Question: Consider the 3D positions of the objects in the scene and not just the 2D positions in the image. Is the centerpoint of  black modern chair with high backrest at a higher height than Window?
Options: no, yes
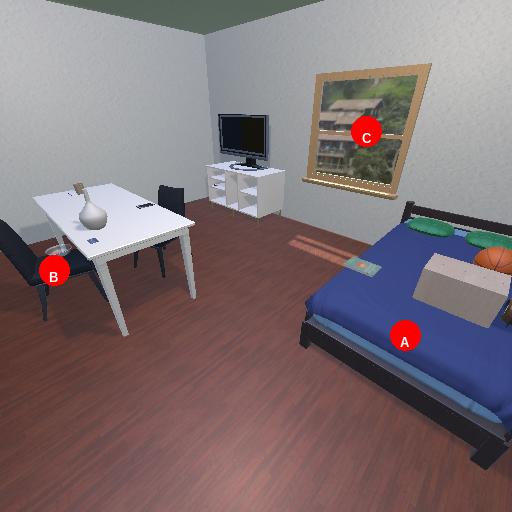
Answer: no